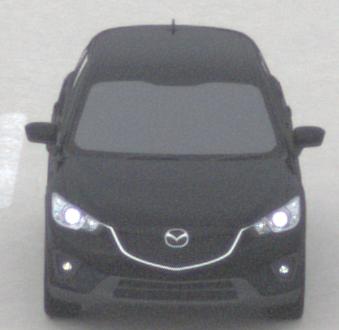
Make: Mazda
Model: CX-5 2.0 SKYACTIV-G 160
Detailed model: CX-5 (GH)
Model produced from: 2012/04
Model produced until: 2015/02
Doors: 5
Color: black
Road condition: dry road
Daytime: morning or afternoon
Contrast: low contrast